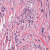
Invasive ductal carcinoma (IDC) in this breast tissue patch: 1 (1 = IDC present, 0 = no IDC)